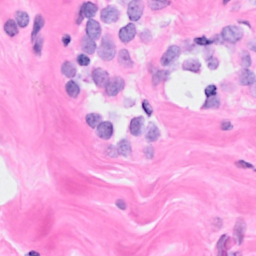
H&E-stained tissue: Breast